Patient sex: M
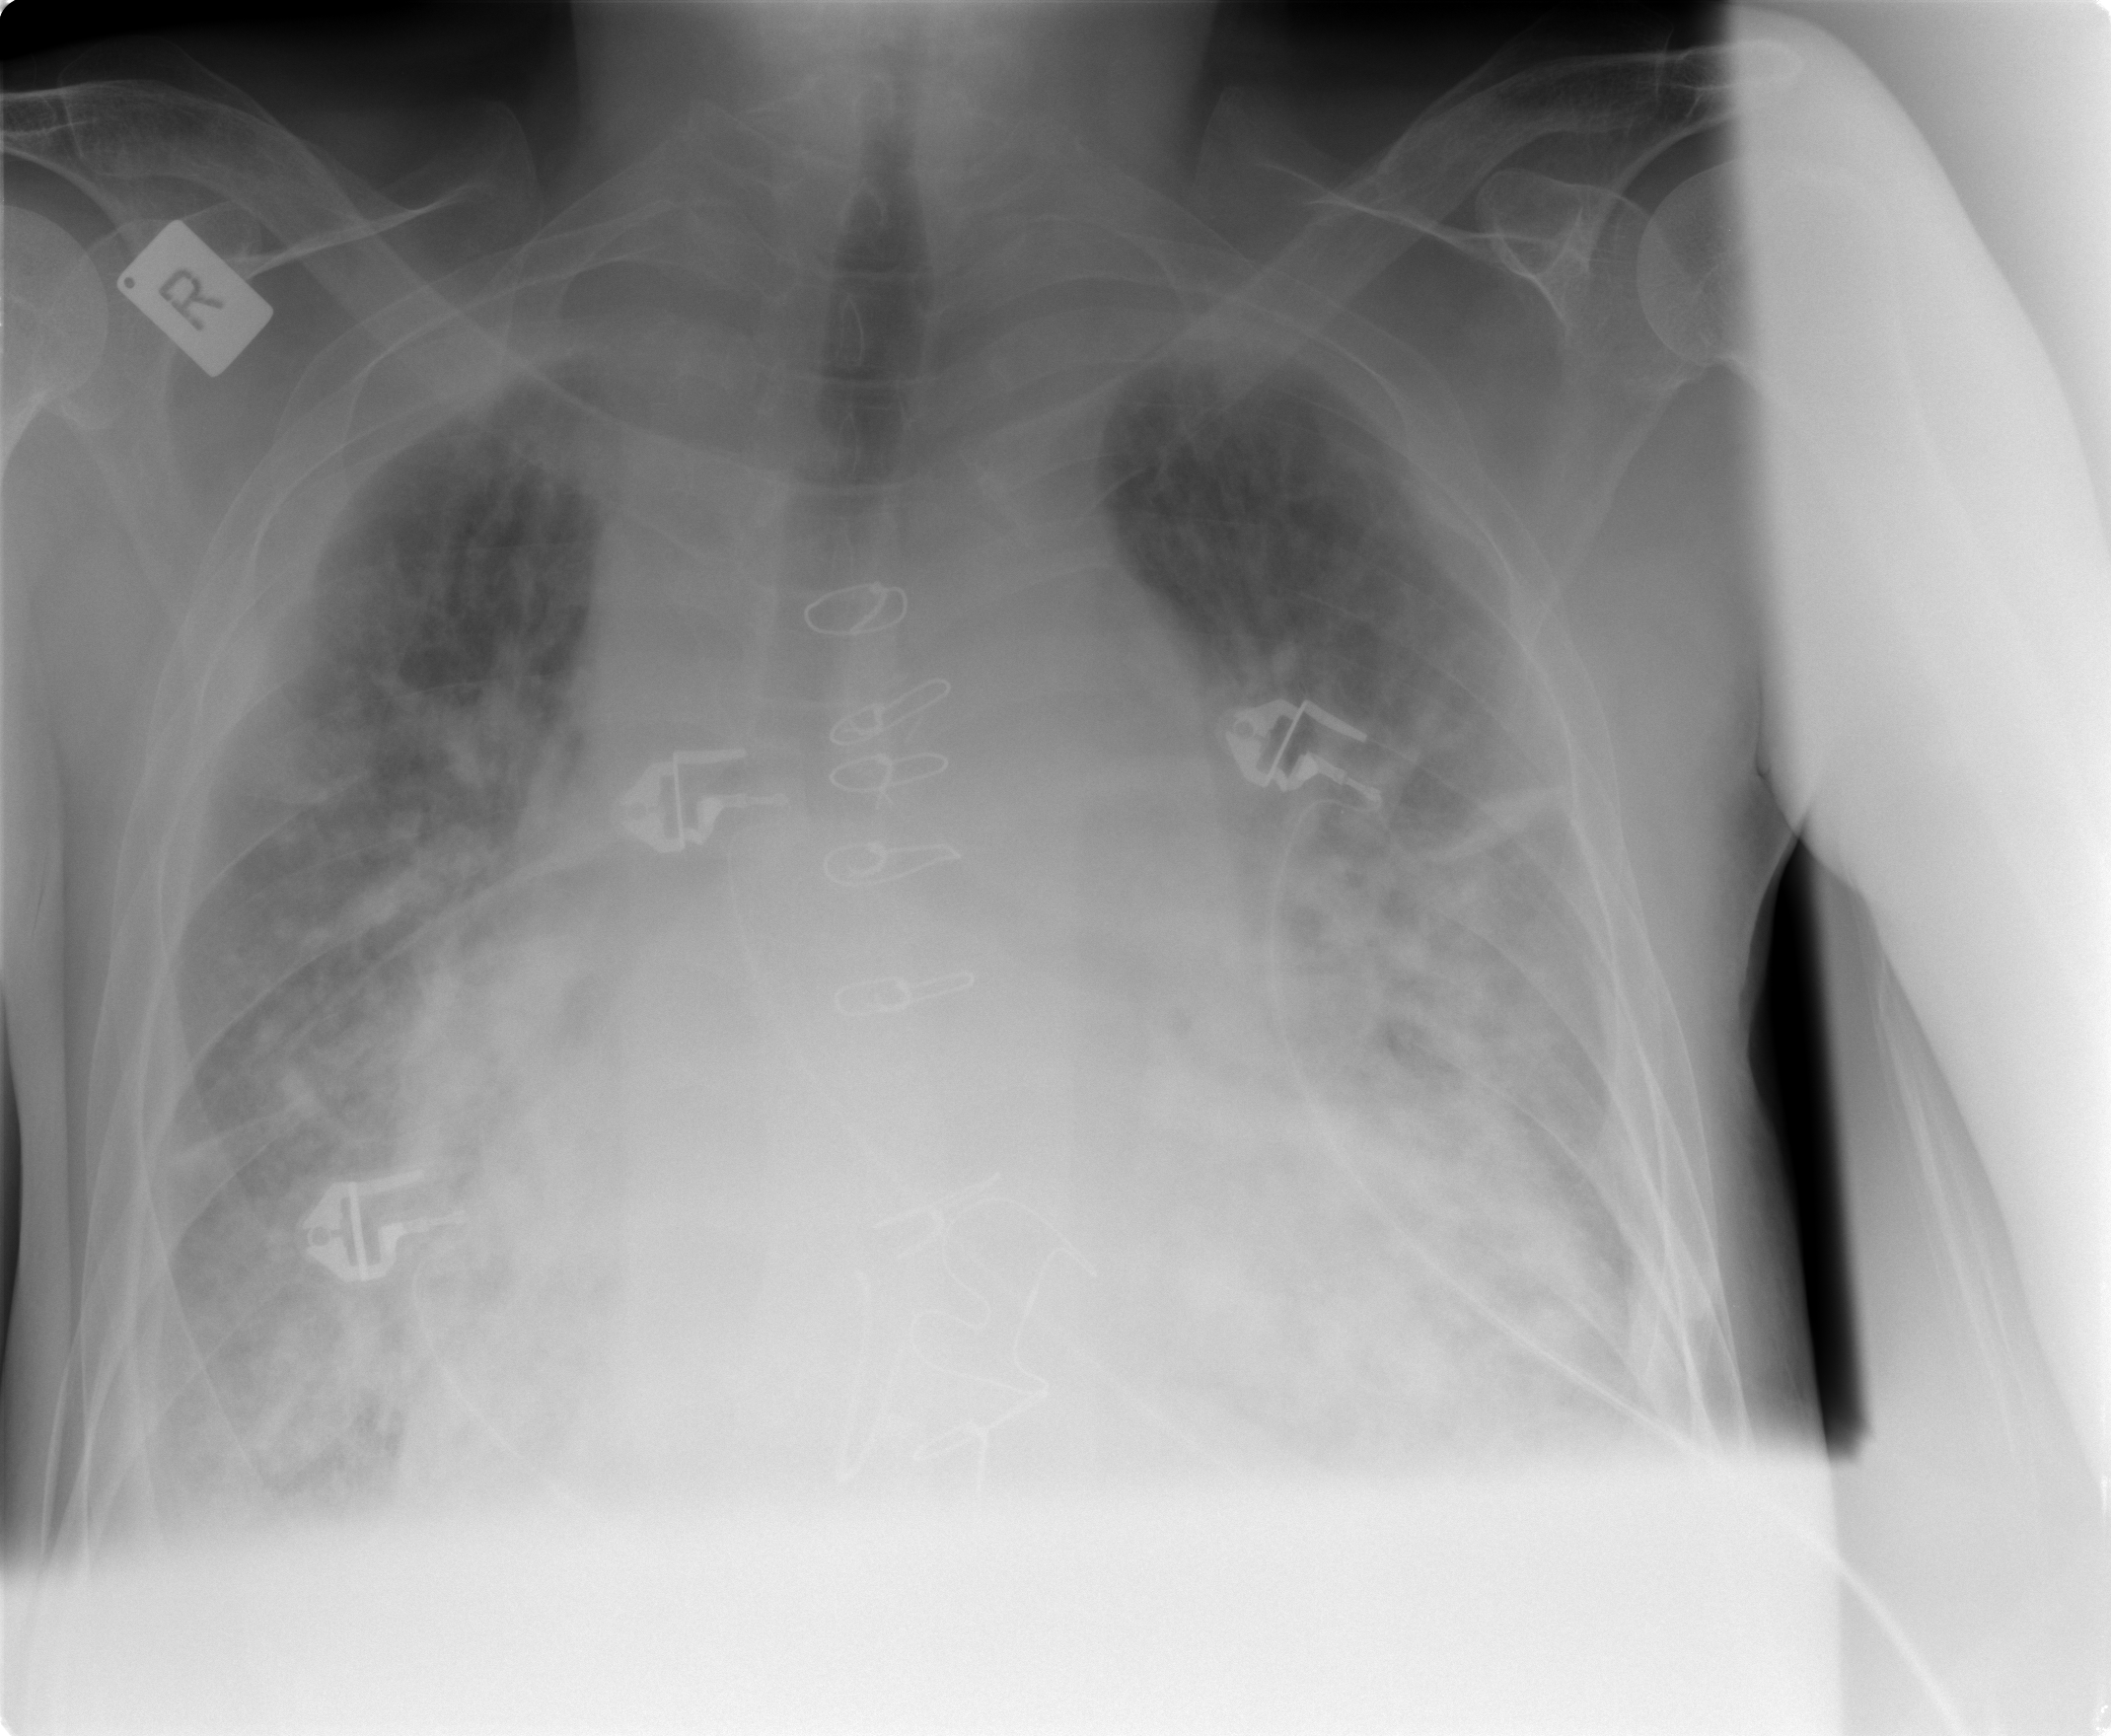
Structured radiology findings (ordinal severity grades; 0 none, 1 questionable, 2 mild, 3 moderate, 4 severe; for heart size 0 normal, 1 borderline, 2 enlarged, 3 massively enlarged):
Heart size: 2
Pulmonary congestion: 3
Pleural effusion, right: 2
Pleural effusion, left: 2
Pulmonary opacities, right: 2
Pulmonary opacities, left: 2
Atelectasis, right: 2
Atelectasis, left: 2